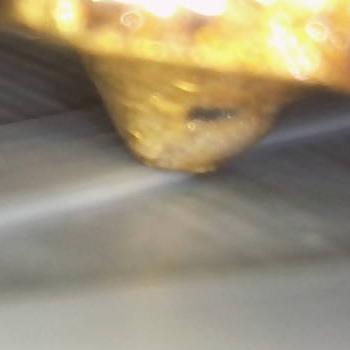
Flow rate: 88%